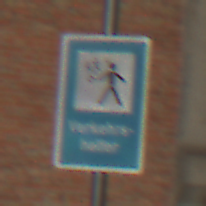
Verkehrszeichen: Verkehrshelfer
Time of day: MorningAfternoon
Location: Outdoor (Suburban)
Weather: PartlyCloudy
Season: NotSpecified
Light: Natural